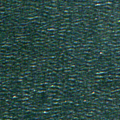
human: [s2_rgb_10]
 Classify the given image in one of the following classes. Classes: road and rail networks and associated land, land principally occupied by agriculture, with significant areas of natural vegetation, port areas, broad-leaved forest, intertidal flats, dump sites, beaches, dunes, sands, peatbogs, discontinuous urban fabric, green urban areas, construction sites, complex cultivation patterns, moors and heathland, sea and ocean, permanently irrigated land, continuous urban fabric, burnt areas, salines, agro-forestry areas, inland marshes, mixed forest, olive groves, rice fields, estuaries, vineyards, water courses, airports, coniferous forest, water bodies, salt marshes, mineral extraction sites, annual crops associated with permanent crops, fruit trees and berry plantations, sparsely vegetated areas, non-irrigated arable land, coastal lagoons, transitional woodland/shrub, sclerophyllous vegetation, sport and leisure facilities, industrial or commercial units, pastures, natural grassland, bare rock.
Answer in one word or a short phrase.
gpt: sea and ocean